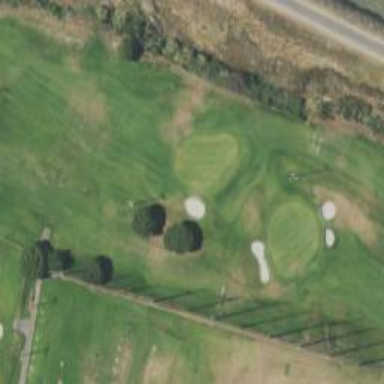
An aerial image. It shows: View of golf hole.